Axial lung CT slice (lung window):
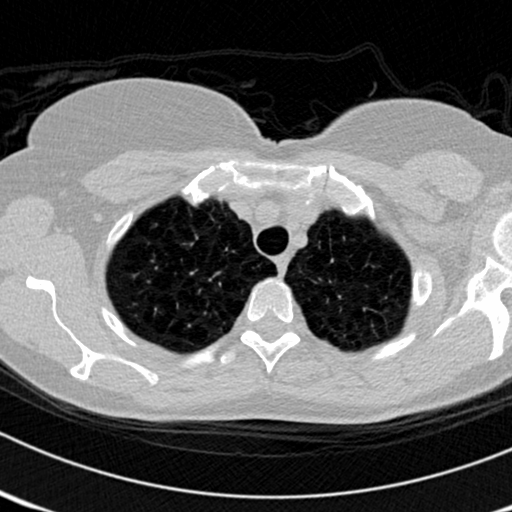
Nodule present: no